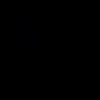
Label: space